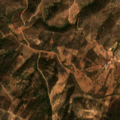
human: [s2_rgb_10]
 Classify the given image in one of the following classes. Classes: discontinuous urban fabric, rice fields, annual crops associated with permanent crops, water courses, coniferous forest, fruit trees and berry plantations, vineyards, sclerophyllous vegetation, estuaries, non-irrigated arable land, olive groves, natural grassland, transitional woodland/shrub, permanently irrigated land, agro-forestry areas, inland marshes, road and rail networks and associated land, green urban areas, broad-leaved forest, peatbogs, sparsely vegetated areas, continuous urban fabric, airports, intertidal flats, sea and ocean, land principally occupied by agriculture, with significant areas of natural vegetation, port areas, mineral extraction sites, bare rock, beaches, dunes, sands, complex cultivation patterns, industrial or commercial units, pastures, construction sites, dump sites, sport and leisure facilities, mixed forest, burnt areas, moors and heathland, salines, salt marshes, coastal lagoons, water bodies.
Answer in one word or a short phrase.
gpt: complex cultivation patterns, land principally occupied by agriculture, with significant areas of natural vegetation, broad-leaved forest, sclerophyllous vegetation, transitional woodland/shrub